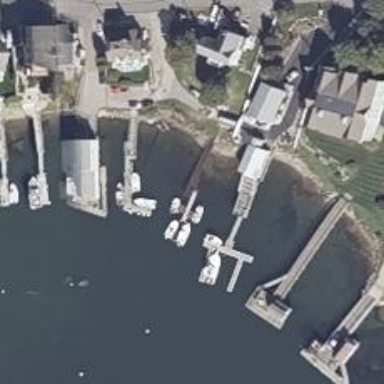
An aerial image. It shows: Man-made pier.